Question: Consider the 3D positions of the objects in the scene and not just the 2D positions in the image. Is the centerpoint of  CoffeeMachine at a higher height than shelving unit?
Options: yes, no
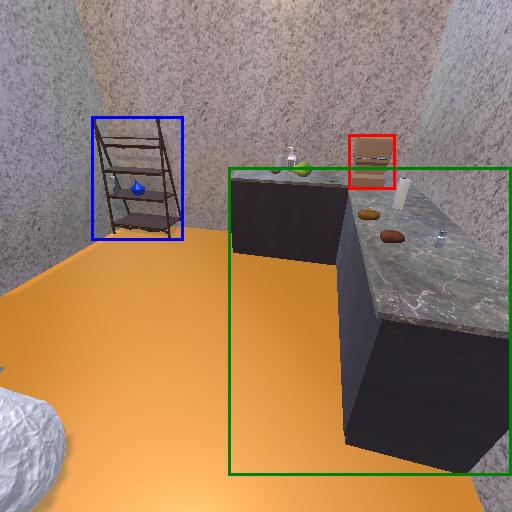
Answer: yes